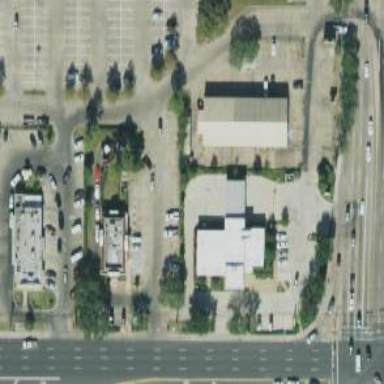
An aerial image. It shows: Parking space is available.